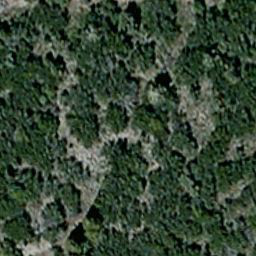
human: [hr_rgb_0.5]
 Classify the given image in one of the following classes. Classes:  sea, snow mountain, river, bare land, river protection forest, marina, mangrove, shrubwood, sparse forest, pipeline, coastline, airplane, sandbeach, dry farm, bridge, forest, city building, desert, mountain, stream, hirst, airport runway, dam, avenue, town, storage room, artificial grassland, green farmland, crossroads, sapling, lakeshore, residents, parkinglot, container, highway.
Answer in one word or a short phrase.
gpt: sparse forest